Interaction volume radius: 5 \u00c5
Interaction volume height: 10 \u00c5
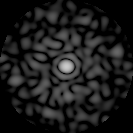
Disorder parameter: 0.6992